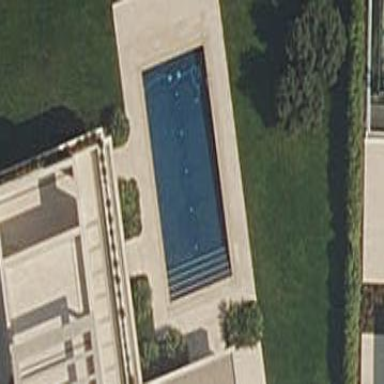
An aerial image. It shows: Swimming pool located in leisure land.